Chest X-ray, PA view. Patient: 44 years old, sex M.
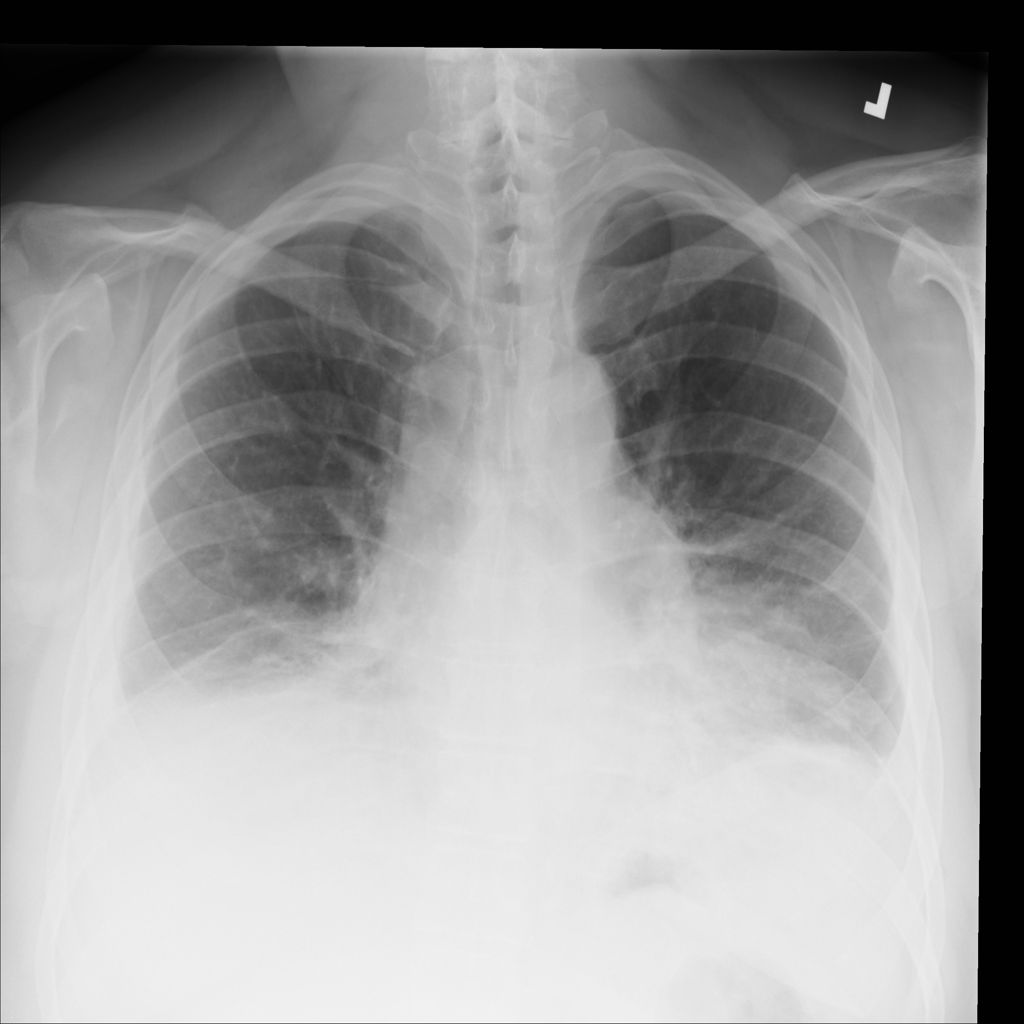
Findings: Atelectasis, Fibrosis